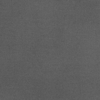
Label: dusty